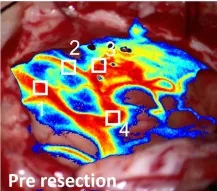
Associated laser speckle 233 contrast imaging (LSCI) overlay blood flow map. Corresponding Flow 800 delay map (Carl 234 Zeiss Meditec, Oberkochen, Germany) computed <1 min after.
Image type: radiology (mri)